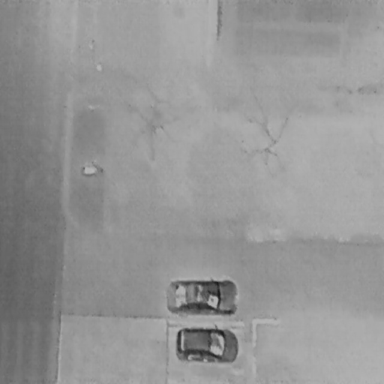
There are three objects shown in the infrared image, including a Bicycle, and two Cars.